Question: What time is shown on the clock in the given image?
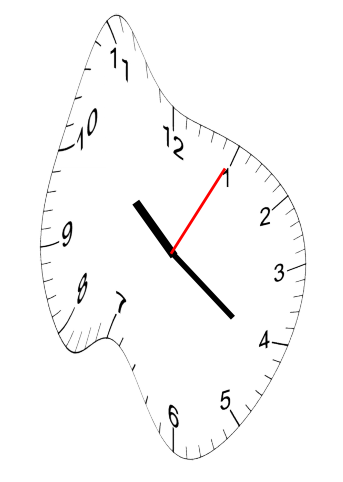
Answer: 10:21:05